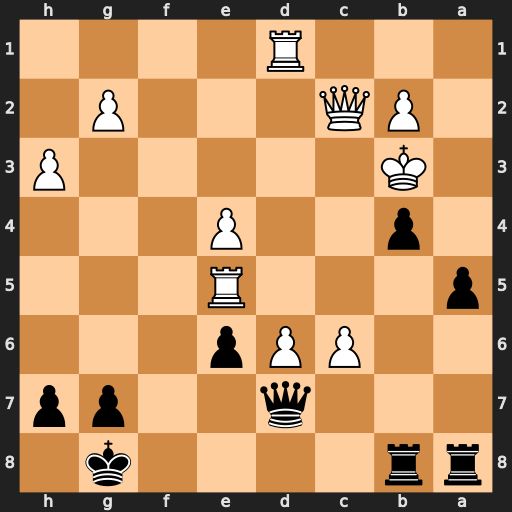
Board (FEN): rr4k1/3q2pp/2PPp3/p3R3/1p2P3/1K5P/1PQ3P1/3R4
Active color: b
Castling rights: -
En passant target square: -
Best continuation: a4+ Kc4 Qxc6+